Question: My client doesn't want me to use span tag.
How can I make the specific text on a paragraph like the image below?
Thank you so much

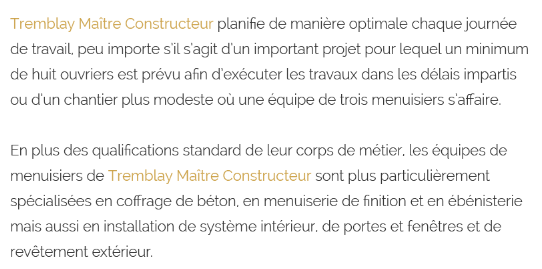
Answer: you can use 'div' with style: 'display:inline'
example:
'''
normal text
<div style="display:inline;color:red;">this is red color</div>
this is normal text
'''